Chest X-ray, AP view. Patient: 54 years old, sex M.
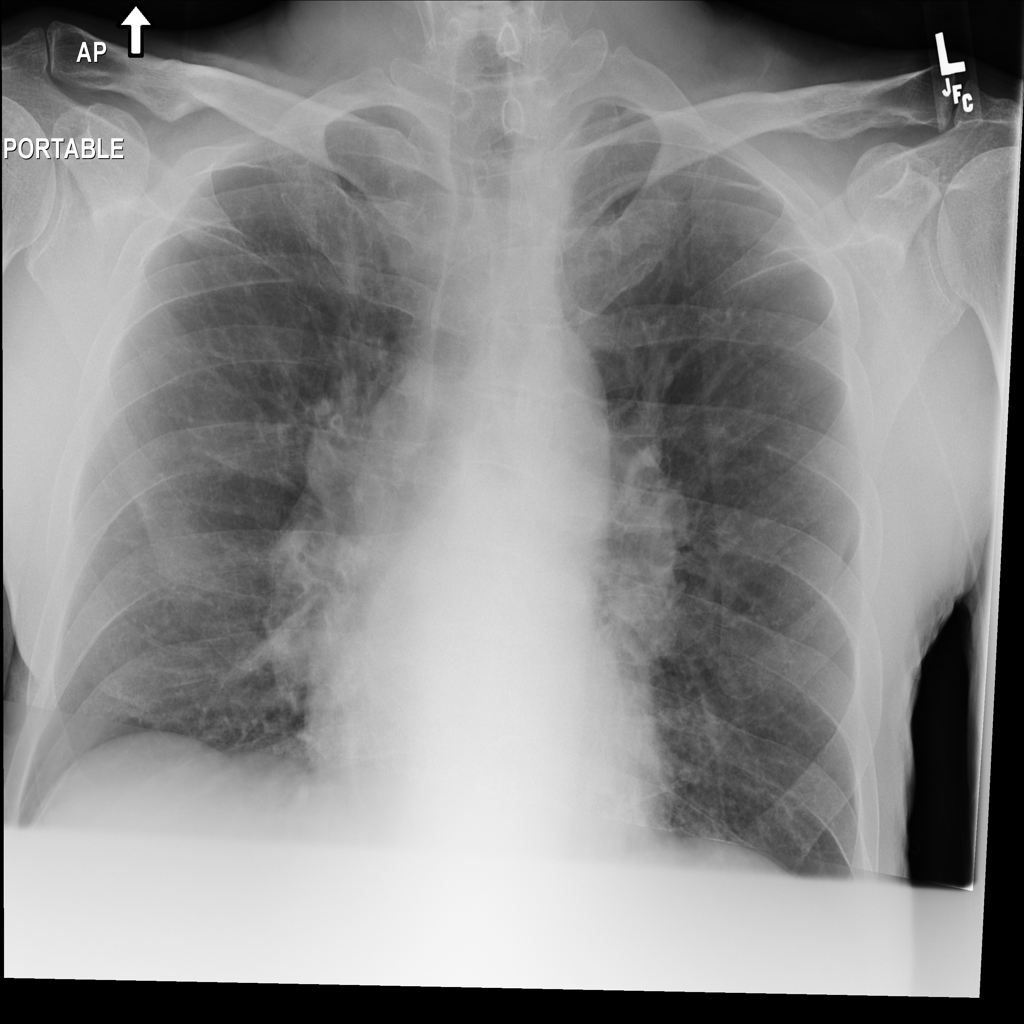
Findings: No Finding